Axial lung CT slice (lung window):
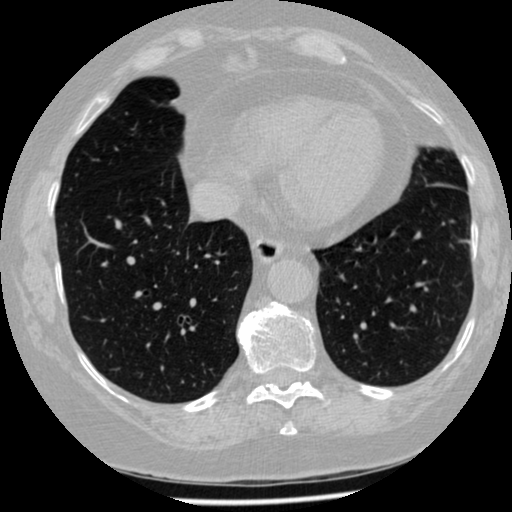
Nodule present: no